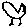
Label: bird